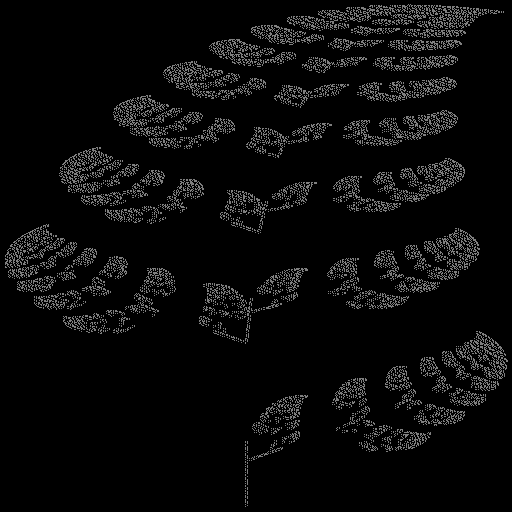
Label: spleenwort_fern